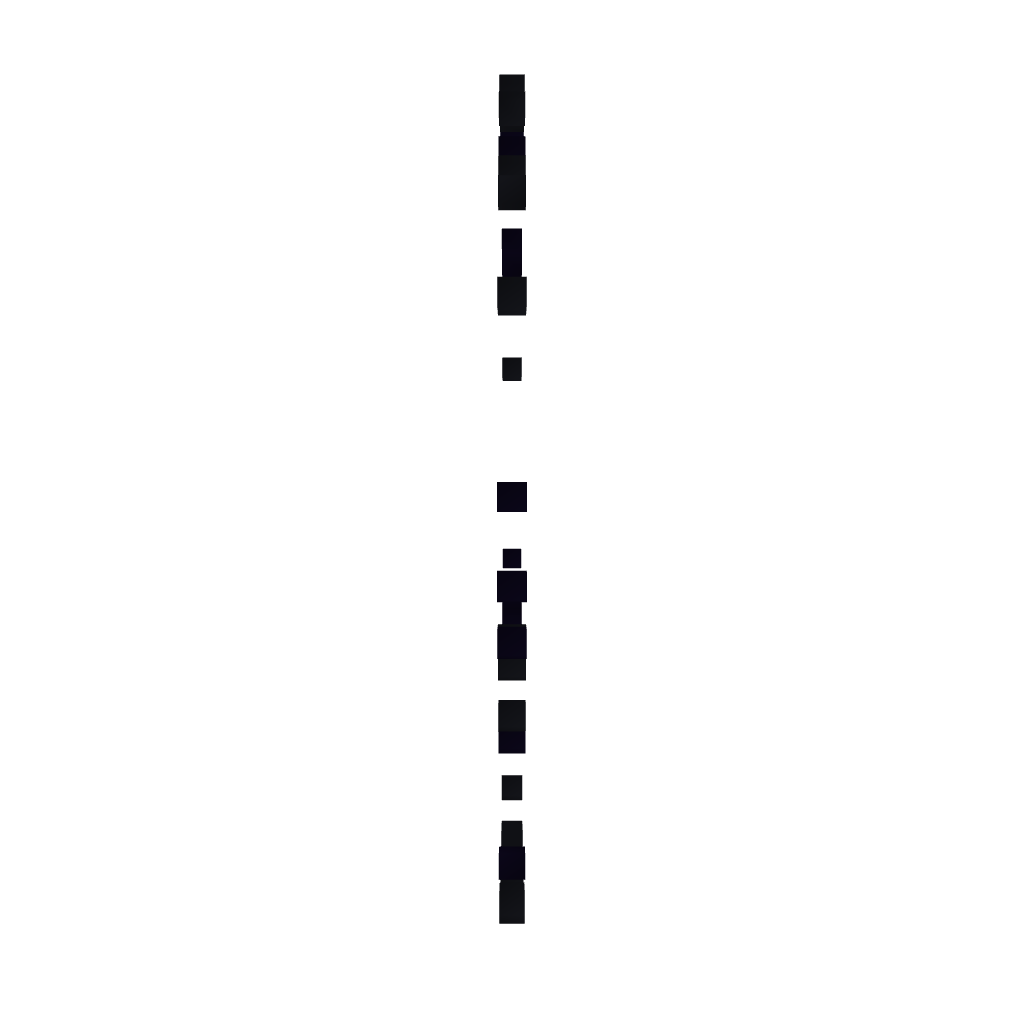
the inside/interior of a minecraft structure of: Skull pixel art